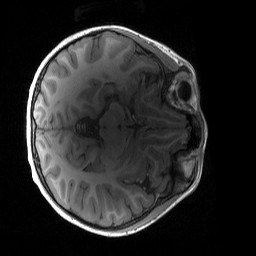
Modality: T1w
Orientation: axial
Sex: male
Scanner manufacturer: siemens
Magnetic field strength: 3 T
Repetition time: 1.9 s
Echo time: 0.00243 s